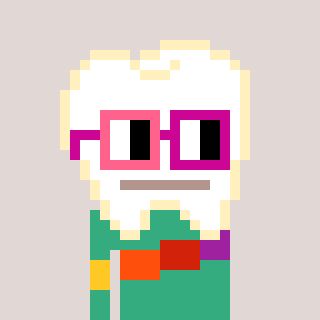
a pixel art character with square pink and red glasses, a tooth-shaped head and a teal-colored body on a warm background